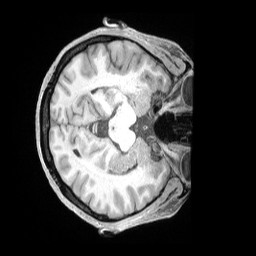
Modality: T1w
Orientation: axial
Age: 37
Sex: female
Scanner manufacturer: siemens
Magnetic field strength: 3 T
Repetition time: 2 s
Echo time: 0.00211 s